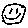
Label: smiley face